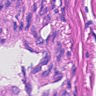
Metastatic tissue present: yes